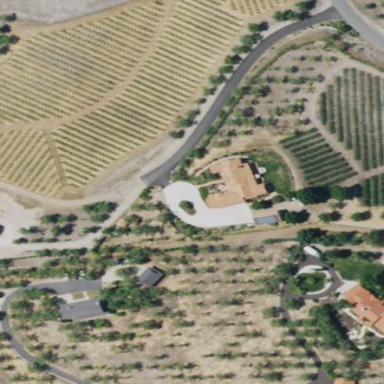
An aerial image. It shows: Vineyard growing grapes.